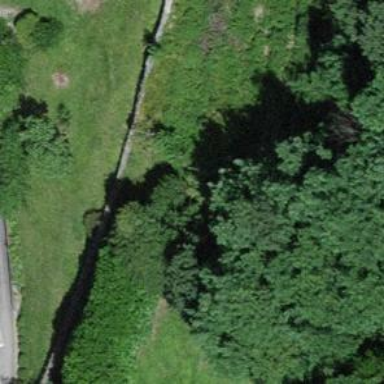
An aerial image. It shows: Grassy path with excellent trail visibility.